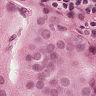
Metastatic tissue present: yes